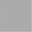
Piece: xx